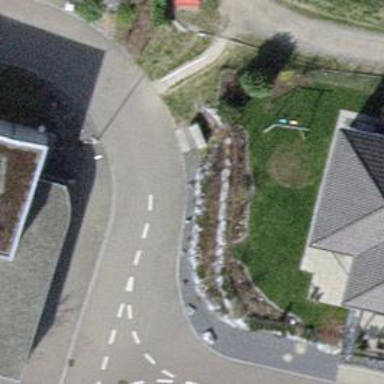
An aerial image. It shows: Street cabinet.